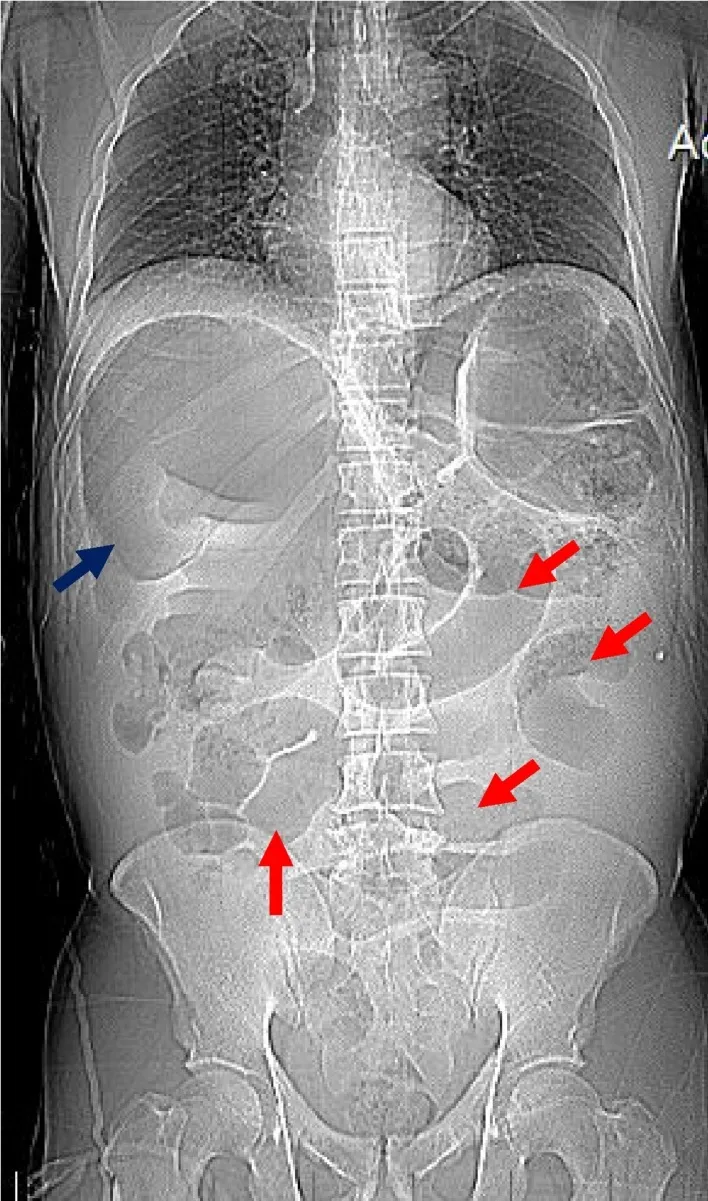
Plain abdominal x-ray in supine position (Red arrows: multiple dilated small bowel loops (jejunum and ileum). Blue arrow: Air fluid level in large bowel loop in the right upper quadrant suspected to be sigmoid colon).
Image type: radiology (x_ray)